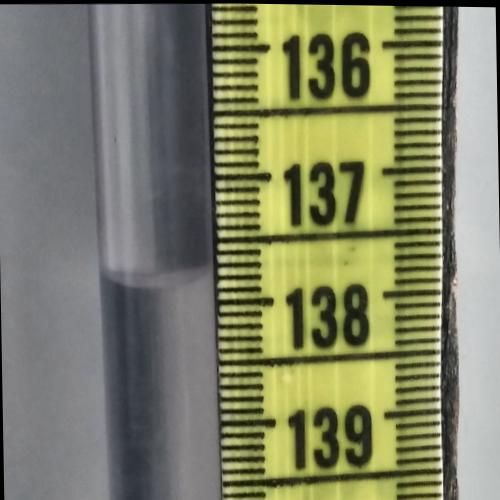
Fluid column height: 137.8 cm